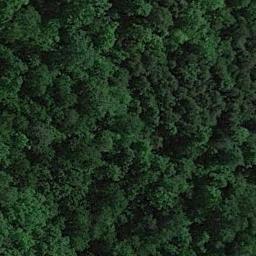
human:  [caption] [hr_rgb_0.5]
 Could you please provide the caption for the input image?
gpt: Many green trees are in a forest .

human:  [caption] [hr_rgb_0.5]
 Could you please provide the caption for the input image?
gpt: This is a dense forest .

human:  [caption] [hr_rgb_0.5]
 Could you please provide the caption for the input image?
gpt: The forest is full of green trees .

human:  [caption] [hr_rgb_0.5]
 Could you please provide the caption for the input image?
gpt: The forest has a lot of dense green trees of different color depths .

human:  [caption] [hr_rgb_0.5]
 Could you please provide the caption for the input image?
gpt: A dense forest with many green trees .